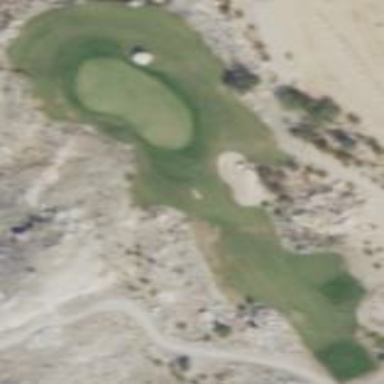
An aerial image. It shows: Area of rough grass used for golf.